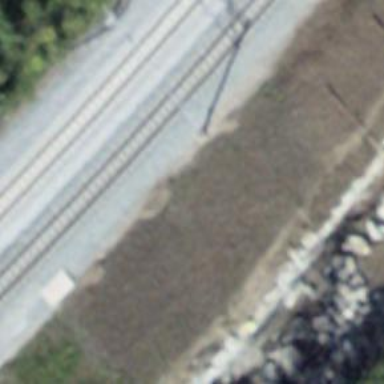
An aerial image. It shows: Narrow-gauge railway with 1 track. The tracks are electrified with contact line.